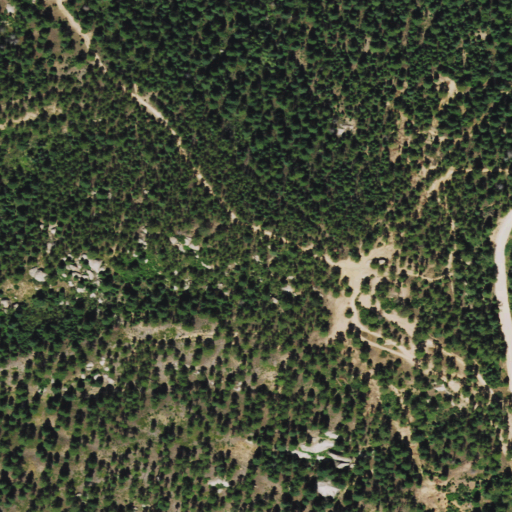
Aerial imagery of mountain in Colorado named Sunset Point containing evergreen forest, open development, low intensity development, and deciduous forest